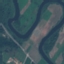
Label: River